Field crop: maize
Growth stage: 2
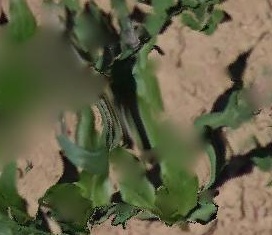
Species: maize